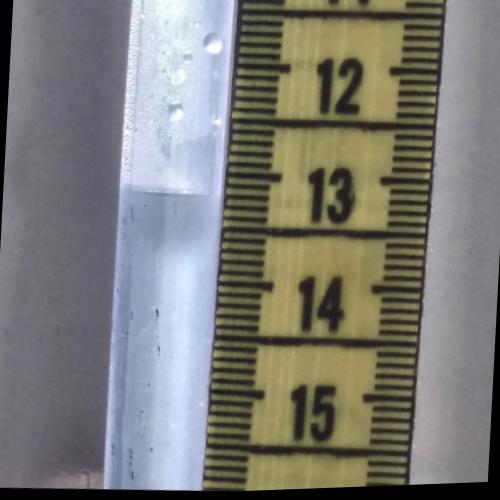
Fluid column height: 13.2 cm